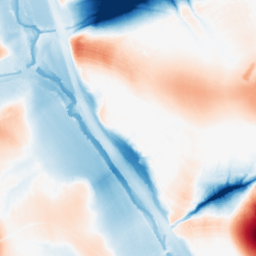
Category: morphological
Decomposition family: tophat_combined
Decomposition parameters: size: 50
Upsampling method: bspline
Upsampling parameters: scale: 8
Upsampling scale: 8